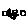
Label: square